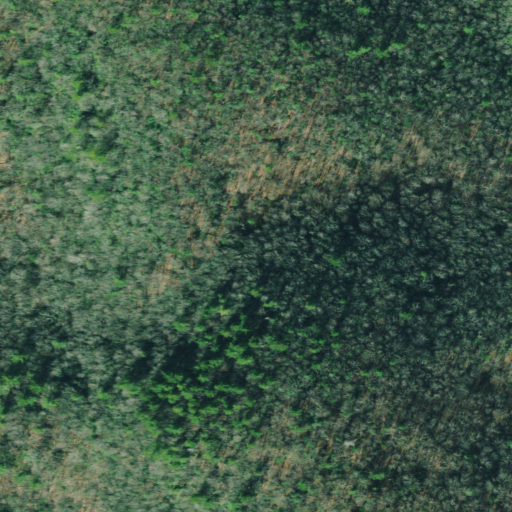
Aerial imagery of gap in Georgia named Windy Gap containing mixed forest, deciduous forest, and open development